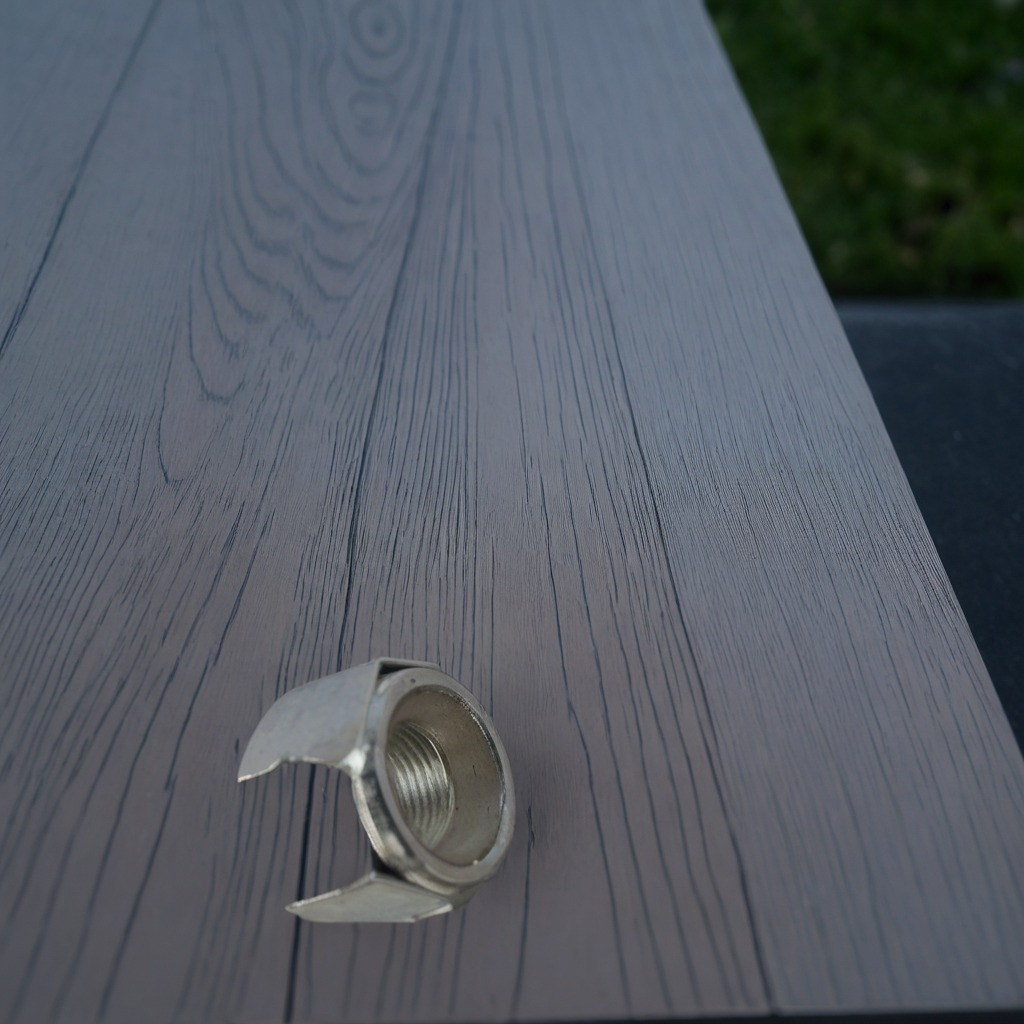
A metal nut lies on a table in a small garage at twilight.